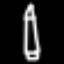
Label: pencil